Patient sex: F
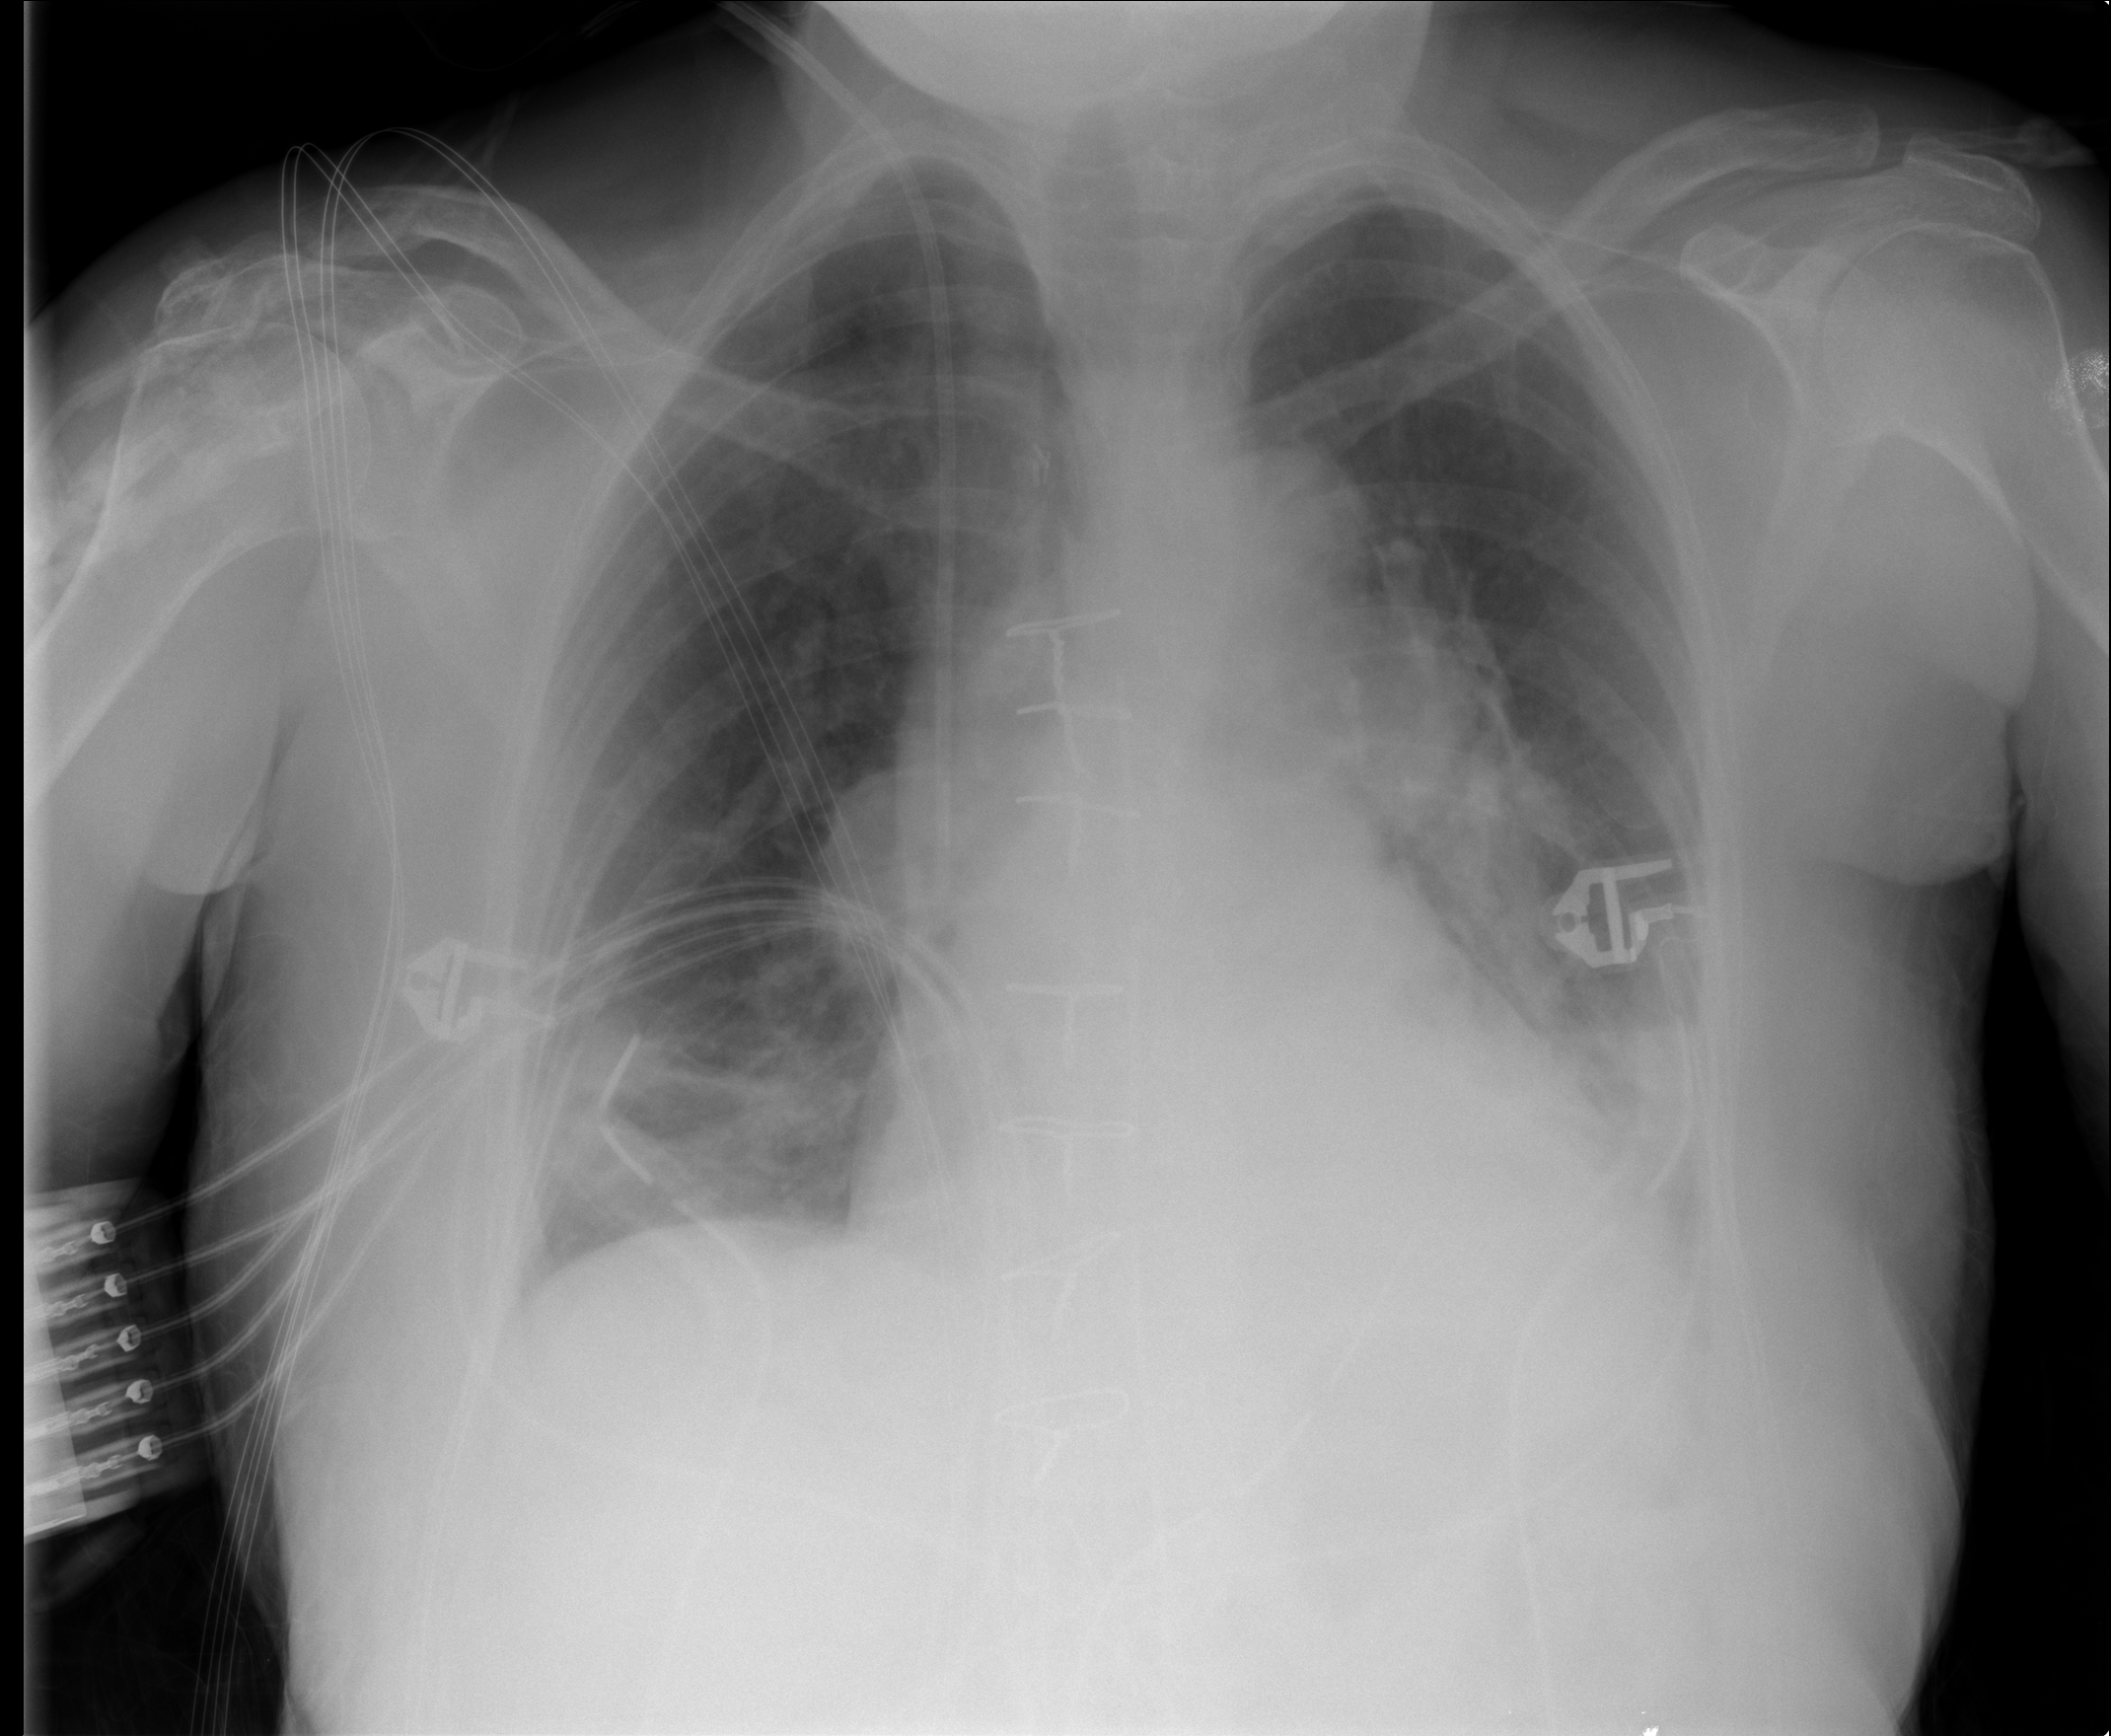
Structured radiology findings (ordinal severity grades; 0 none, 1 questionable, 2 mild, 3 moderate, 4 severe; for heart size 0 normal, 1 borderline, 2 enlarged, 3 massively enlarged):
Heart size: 2
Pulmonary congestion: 0
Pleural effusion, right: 0
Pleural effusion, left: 1
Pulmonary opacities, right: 1
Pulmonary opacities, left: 1
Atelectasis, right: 2
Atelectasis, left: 3